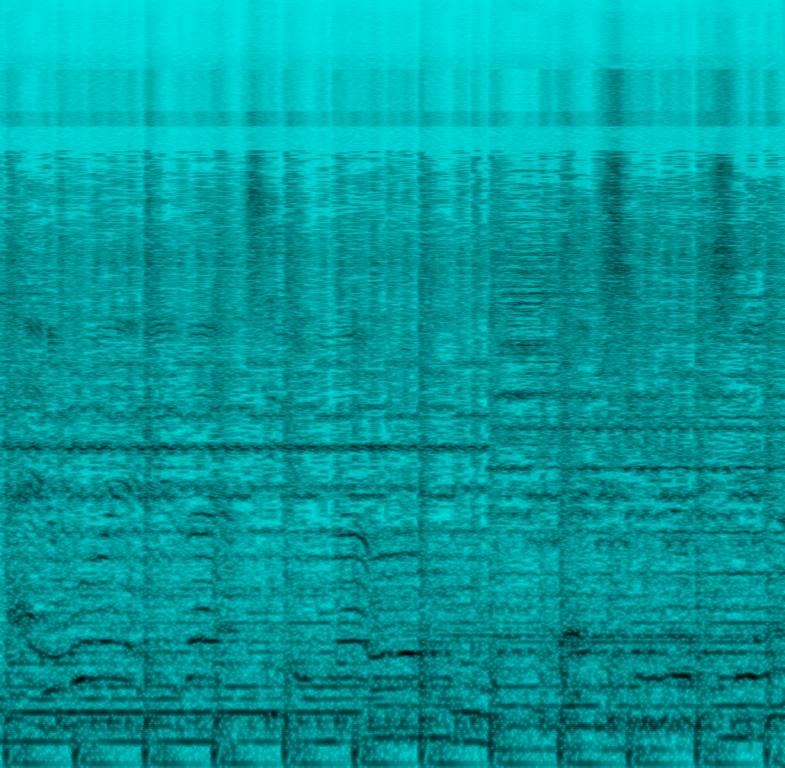
This is a live performance of an alternative rock music piece. There is a male vocalist singing in a drowsy manner in the lead. The main tune is being played by a keyboard with an organ sound meanwhile the electric guitar and the bass guitar are supporting it in the background. The rhythm is being provided by a slow tempo acoustic drum beat. The atmosphere is melancholic. This piece can be used in the soundtrack of a drama TV series, especially during the scenes where a character feels like they are depressed.